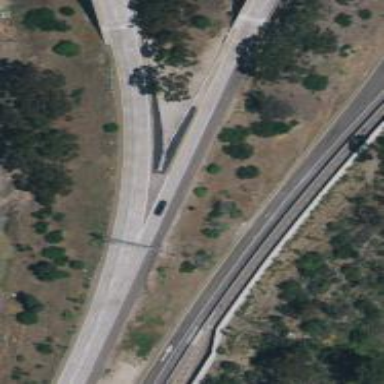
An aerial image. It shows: Motorway link.